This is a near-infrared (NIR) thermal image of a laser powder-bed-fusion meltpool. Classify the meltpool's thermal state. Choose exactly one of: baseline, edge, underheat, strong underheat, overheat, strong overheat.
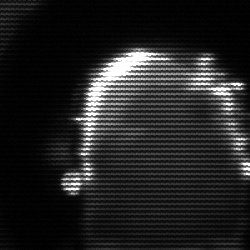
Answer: baseline